Interaction volume radius: 10 \u00c5
Interaction volume height: 10 \u00c5
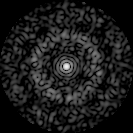
Disorder parameter: 0.8368